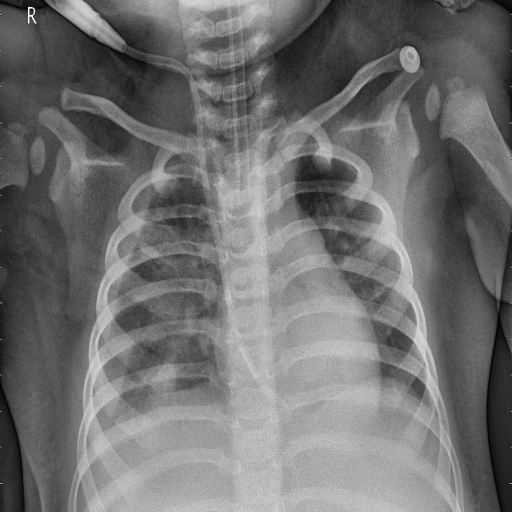
Finding: PNEUMONIA